RGB frame:
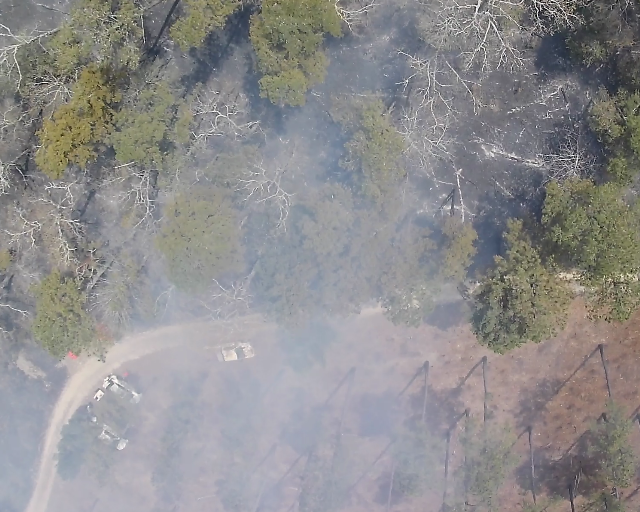
Thermal frame:
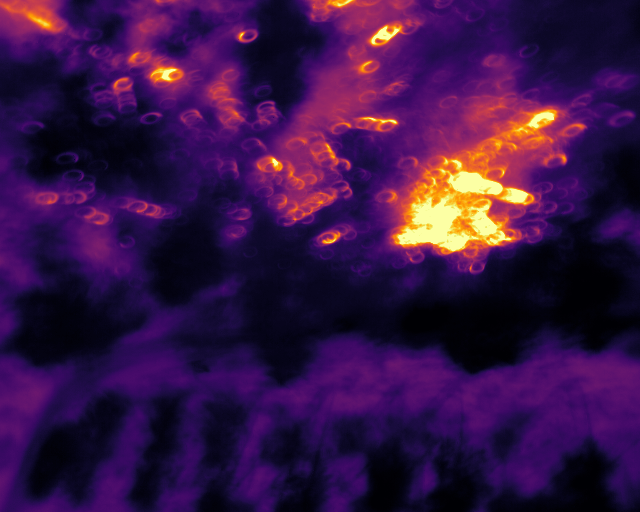
Captured: 2026-02-26 03:40:19
Pixels at or above 80 °C: 11416 (fraction of frame: 0.03484)